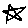
Label: star